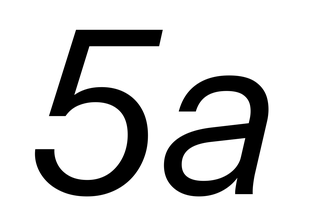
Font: InstrumentSans-Italic_Italic